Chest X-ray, PA view. Patient: 27 years old, sex F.
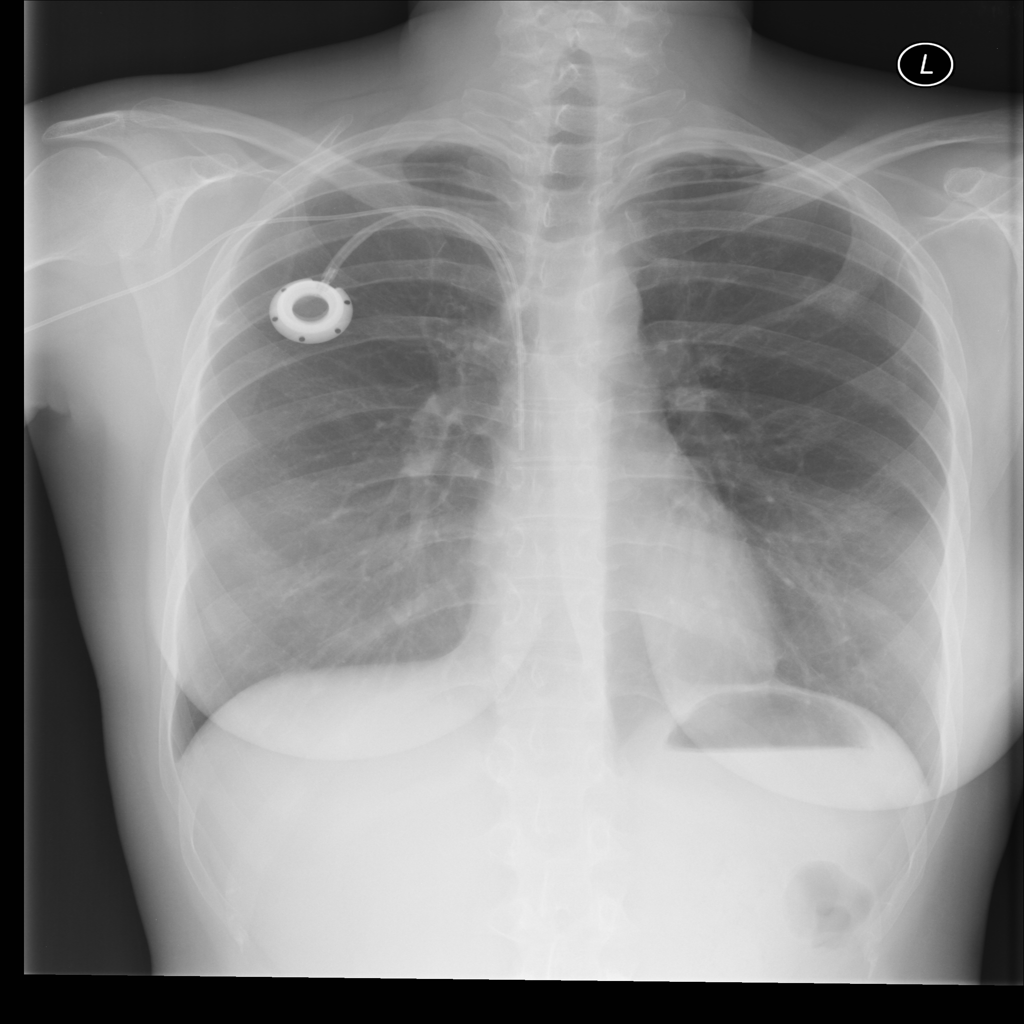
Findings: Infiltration